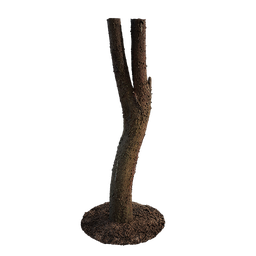
Label: nature